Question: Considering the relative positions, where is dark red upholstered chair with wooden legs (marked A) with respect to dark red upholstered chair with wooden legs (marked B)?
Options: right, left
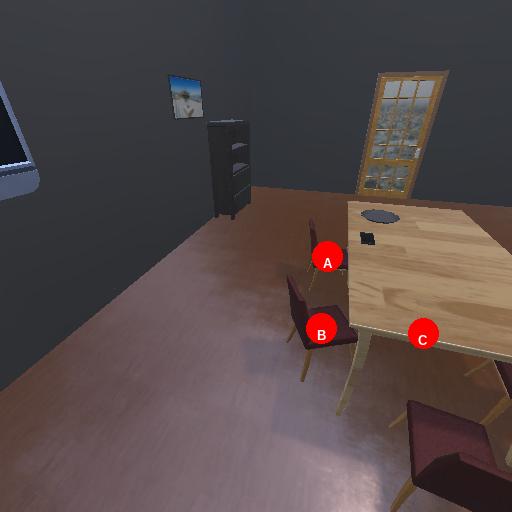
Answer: right